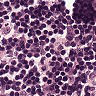
Metastatic tissue present: no